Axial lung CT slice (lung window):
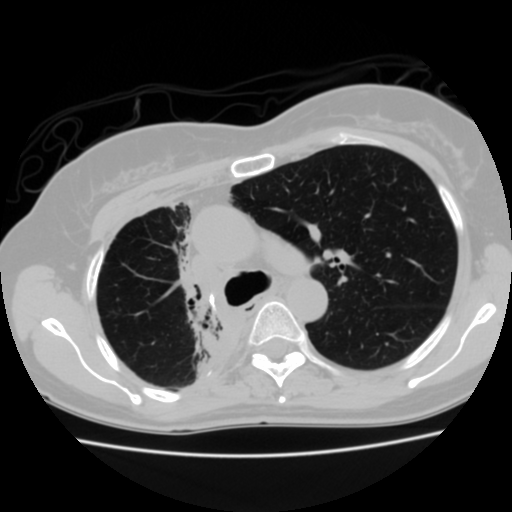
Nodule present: no